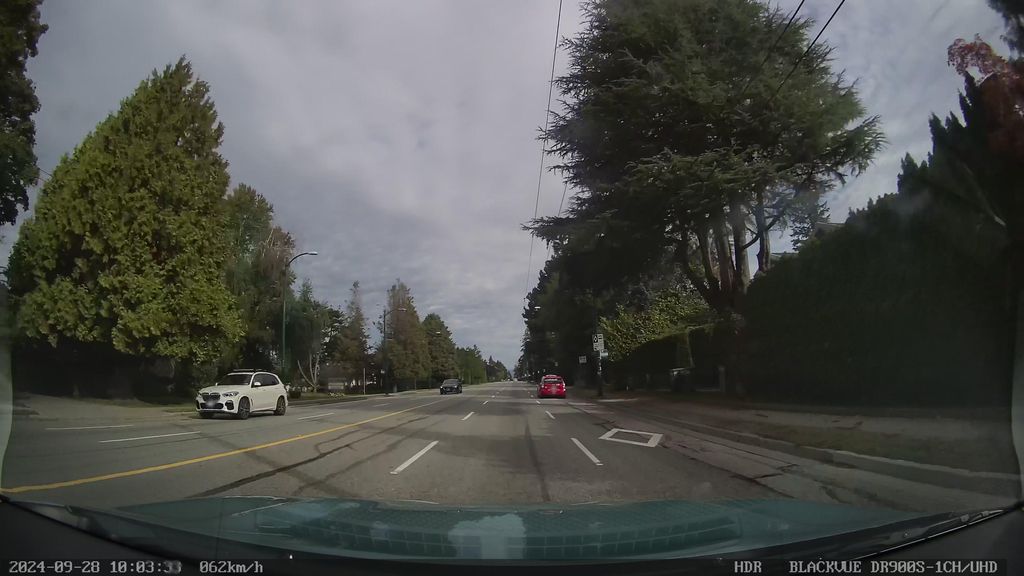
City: vancouver